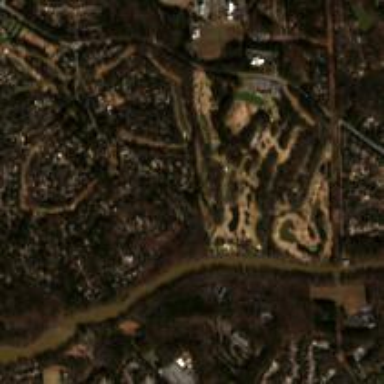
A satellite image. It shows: Golf course.